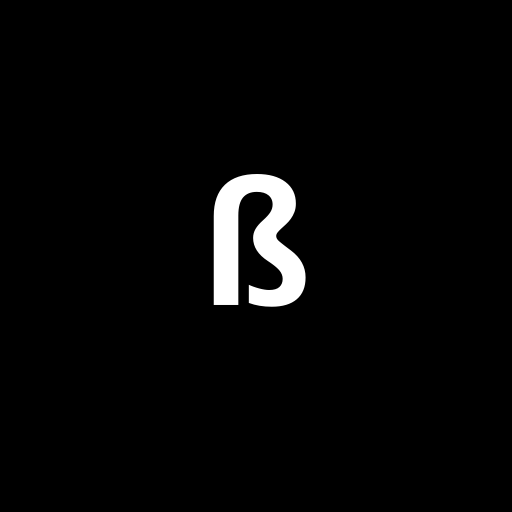
Character: ß
Unicode: U+00DF (LATIN SMALL LETTER SHARP S)